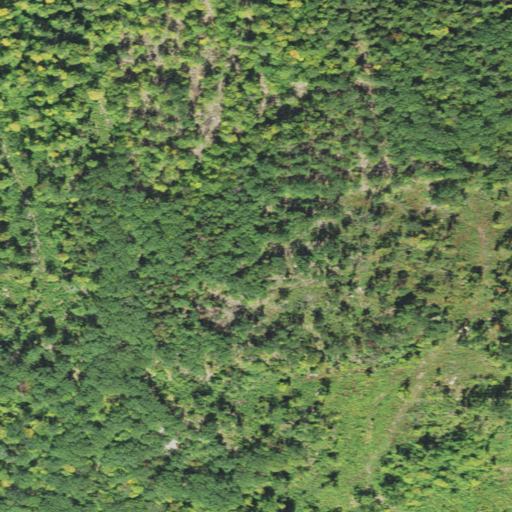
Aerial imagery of mountain in New Hampshire named Round Hill containing deciduous forest, mixed forest, and grassland